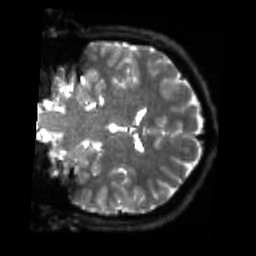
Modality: sbref
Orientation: coronal
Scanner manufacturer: siemens
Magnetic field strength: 3 T
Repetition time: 4 s
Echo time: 0.0594 s